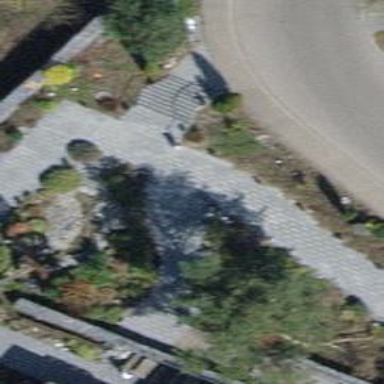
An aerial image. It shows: Path made of paving stones.